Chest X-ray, PA view. Patient: 49 years old, sex F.
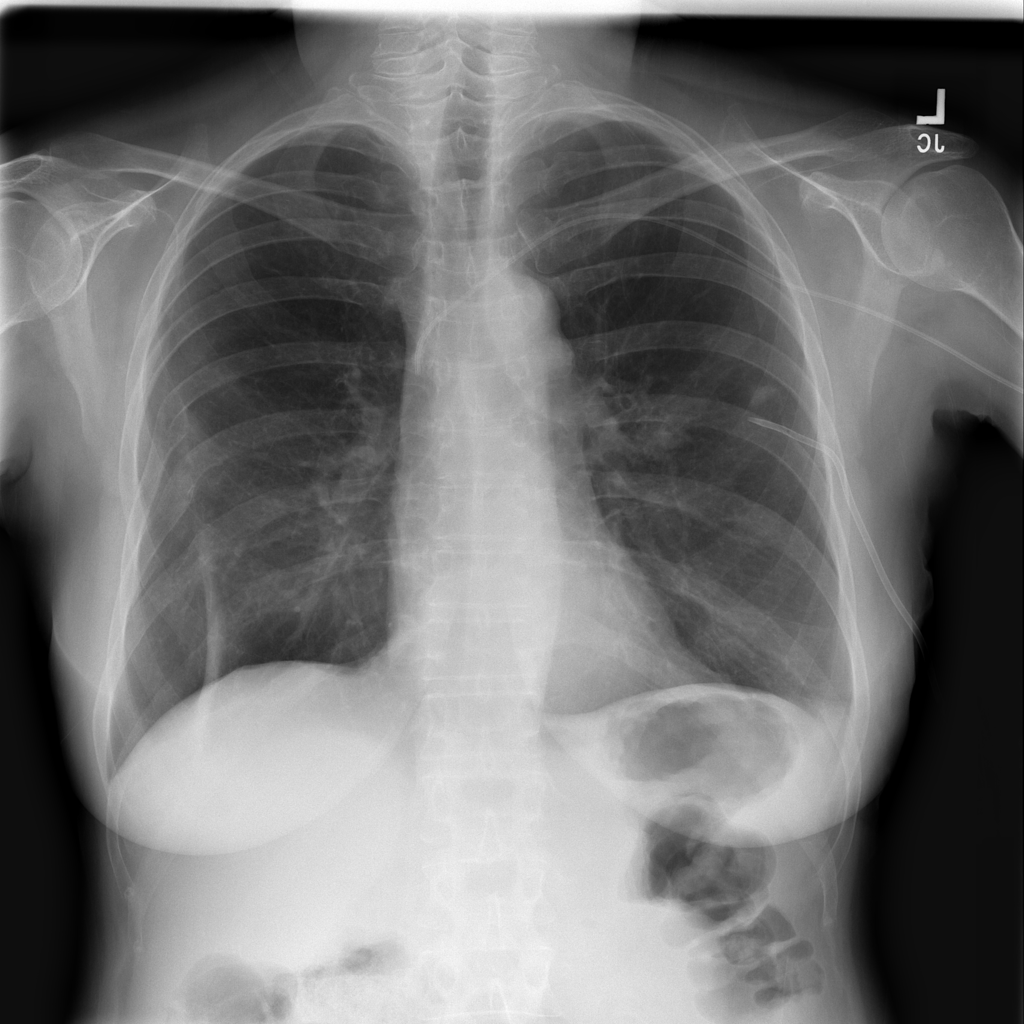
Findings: Atelectasis